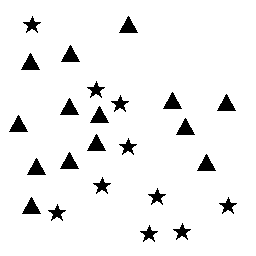
Squares: 0
Triangles: 14
Stars: 10
Total shapes: 24